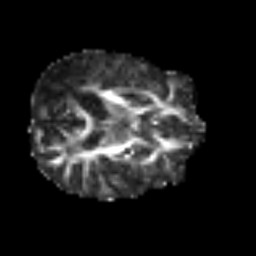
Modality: FA
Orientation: axial
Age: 53
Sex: male
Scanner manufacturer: siemens
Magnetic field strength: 3 T
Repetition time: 3.2 s
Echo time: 0.081 s